Interaction volume radius: 5 \u00c5
Interaction volume height: 50 \u00c5
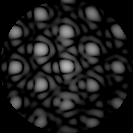
Disorder parameter: 0.08012